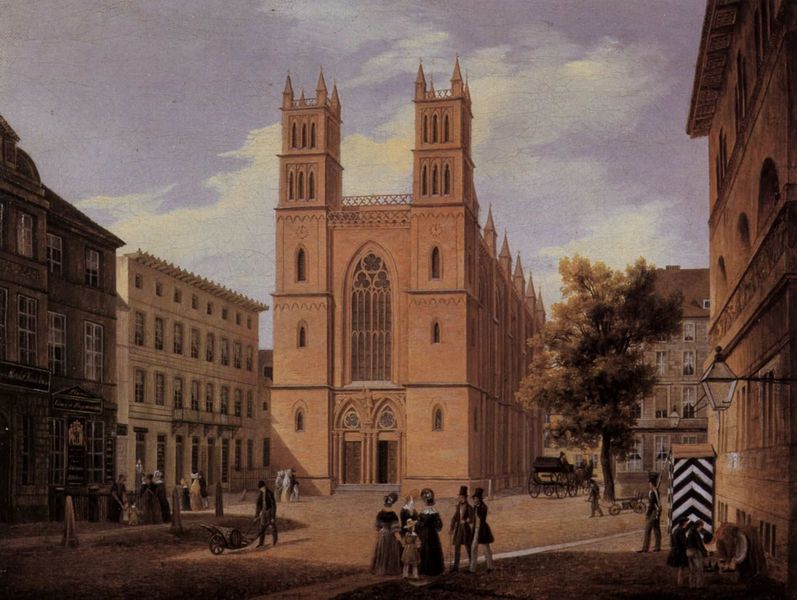
Titel: Friedrichswerder'sche Kirche
Künstler: Carl Freydank
Standort: Berlin
Institution: Staatliche Porzellan-Manufaktur
Schlagwörter: baum, blau, gemälde, himmel, mann, schatten, weiß, wolken, frauen, kirchturm, menschen, ocker, stadt, braun, damen, fenster, frau, fussgänger, hell, lampe, laterne, licht, männer, schwarz, strasse, dame, gebäude, haus, weg, wolke, beige, herren, leute, zylinder, wand, architektur, holland, wache, öl, häuser, morgen, brüstung, kirche, sonne, kind, gotik, schön, karren, kinder, pferd, räder, turm, ansicht, fassade, fassaden, geschäft, passanten, pflaster, flagge, dächer, türe, kutsche, platz, speichen, empore, karre, rad, schubkarre, schubkarren, wagen, romantik, wachhaus, gruppen, kirchtürme, stadtansicht, eingang, berlin, türmchen, türme, palast, rundfenster, kreuzung, soldat, topografie, fass, kathedrale, sonntag, portal, portale, spitzbogen, marktplatz, kin, empire, stockwerke, wachposten, rosetten, stadtplatz, amsterdam, maßwerk, leiterwagen, pferdekutsche, hallenkirche, neogotik, paläste, neugotisch, wachhäuschen, giraffe, wächterhäuschen, zwillingsturm, romatnik, schilderhäuschen, amsterdan, kieche, wachhäschen, wachtposten, friedrichwerdersche kirche, friedrichwerdersche, plaatz, garette, solldat